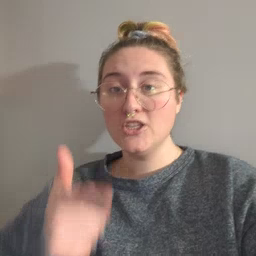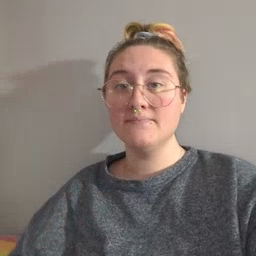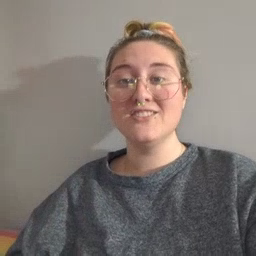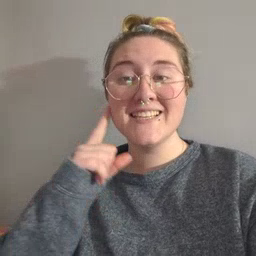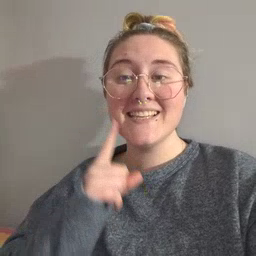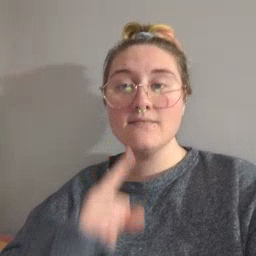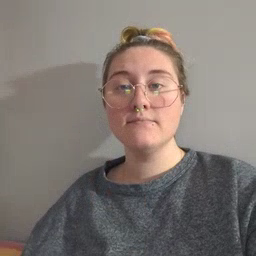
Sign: cheek